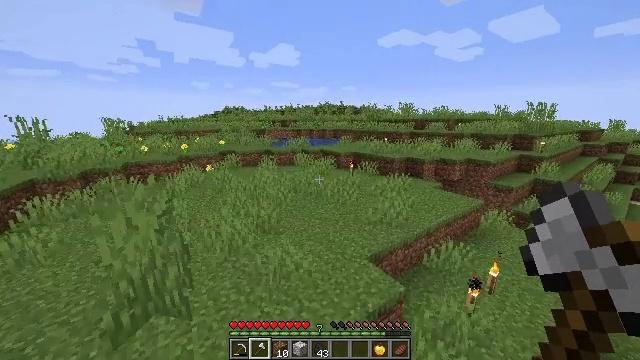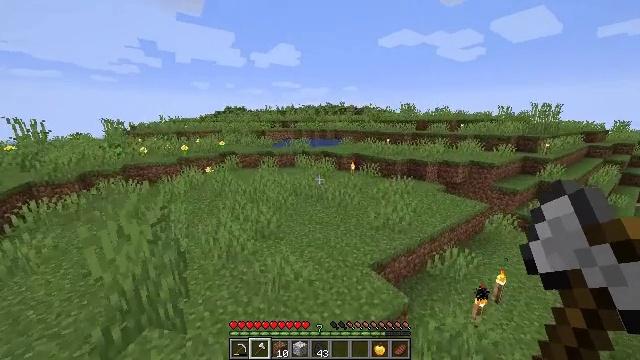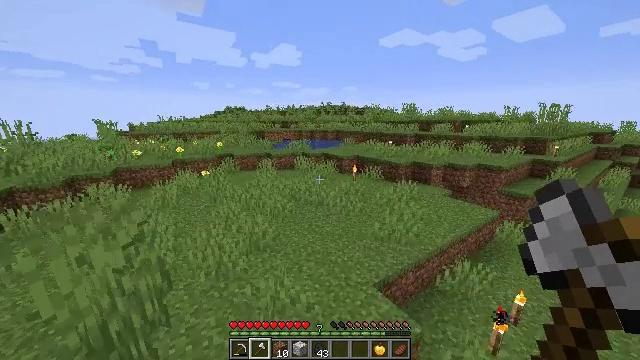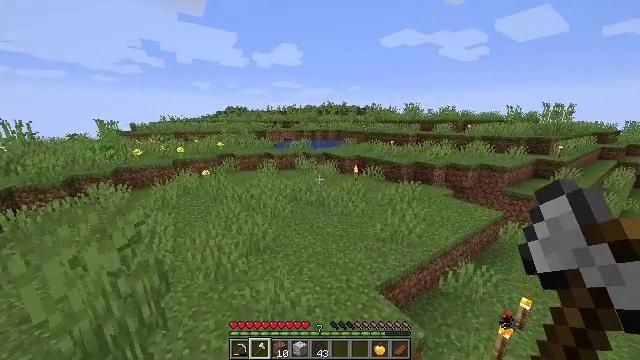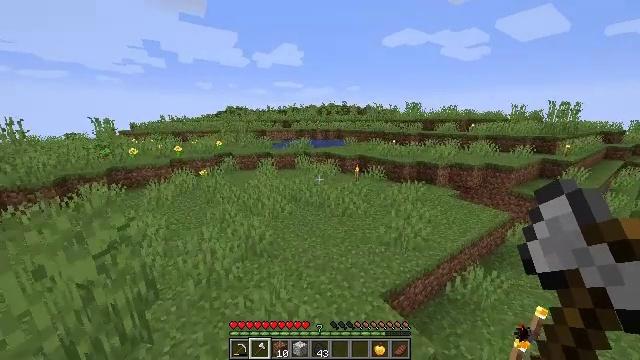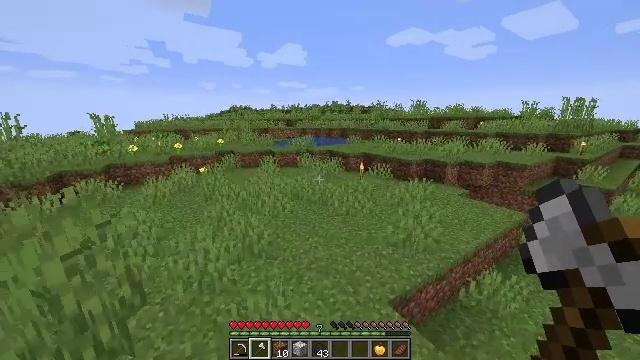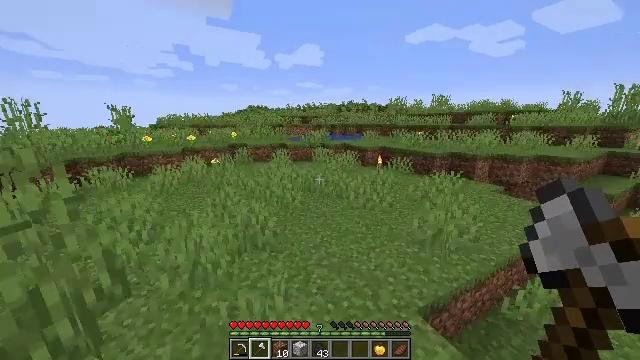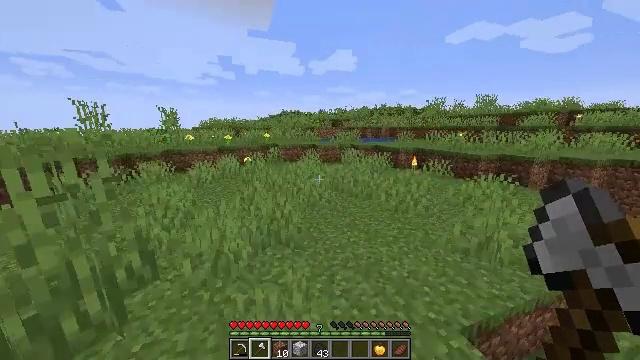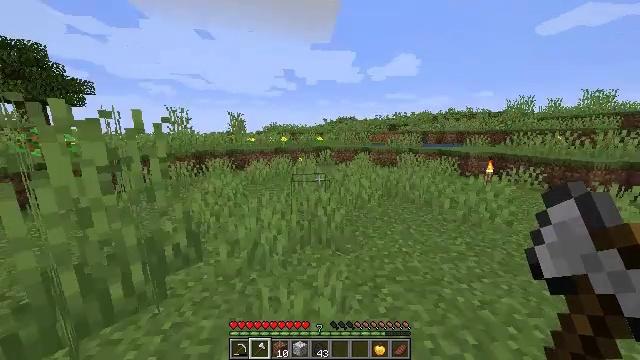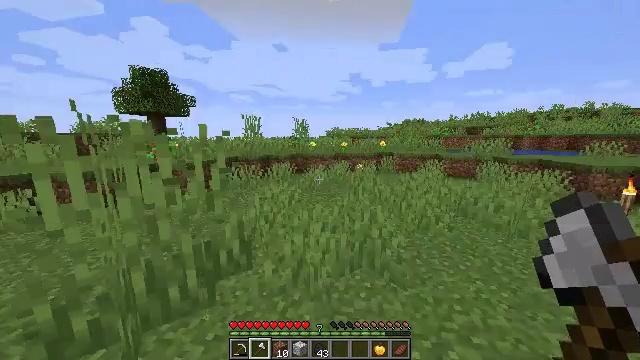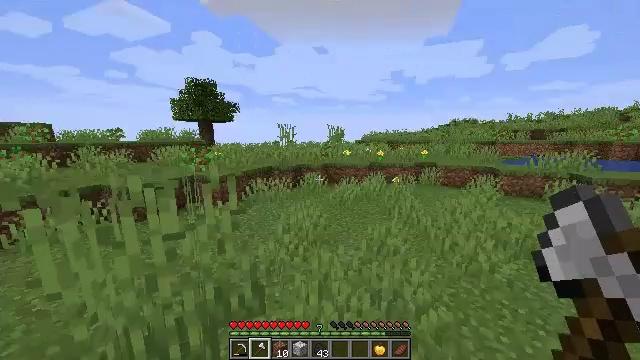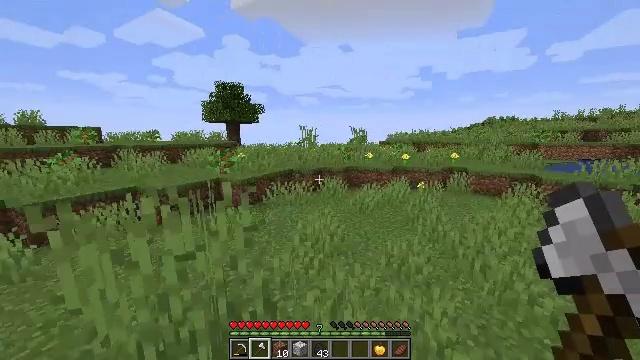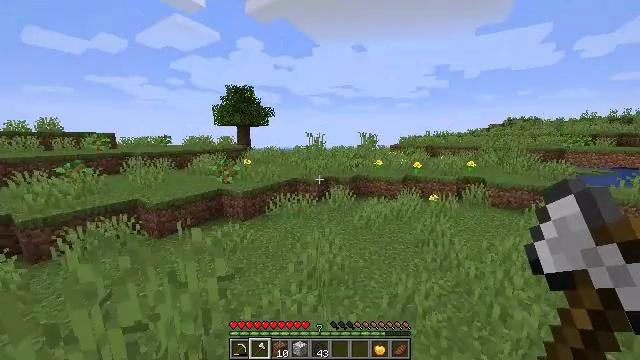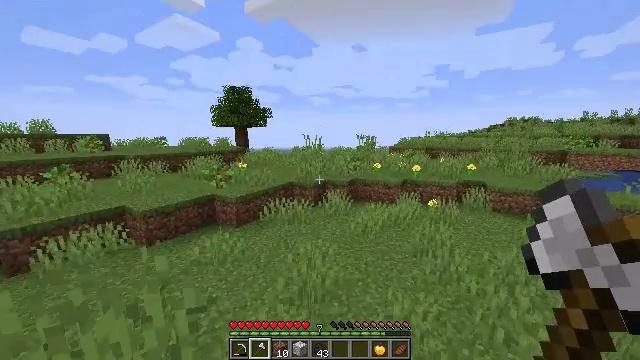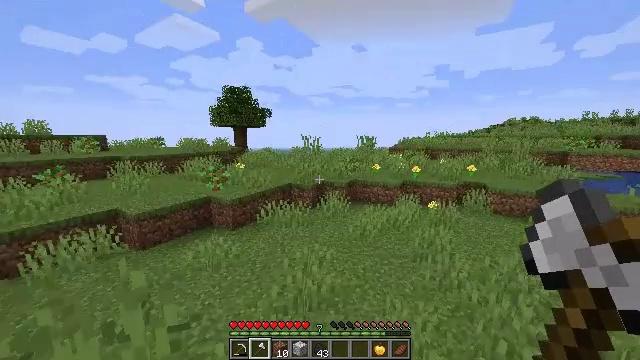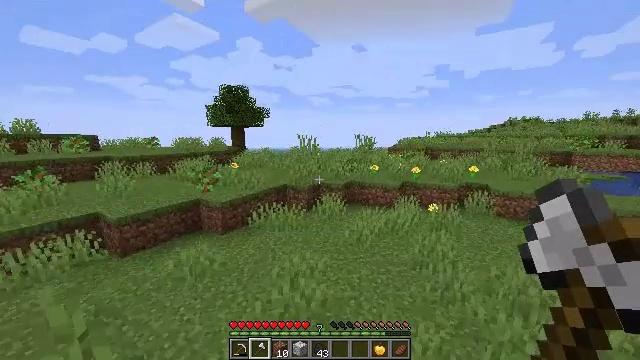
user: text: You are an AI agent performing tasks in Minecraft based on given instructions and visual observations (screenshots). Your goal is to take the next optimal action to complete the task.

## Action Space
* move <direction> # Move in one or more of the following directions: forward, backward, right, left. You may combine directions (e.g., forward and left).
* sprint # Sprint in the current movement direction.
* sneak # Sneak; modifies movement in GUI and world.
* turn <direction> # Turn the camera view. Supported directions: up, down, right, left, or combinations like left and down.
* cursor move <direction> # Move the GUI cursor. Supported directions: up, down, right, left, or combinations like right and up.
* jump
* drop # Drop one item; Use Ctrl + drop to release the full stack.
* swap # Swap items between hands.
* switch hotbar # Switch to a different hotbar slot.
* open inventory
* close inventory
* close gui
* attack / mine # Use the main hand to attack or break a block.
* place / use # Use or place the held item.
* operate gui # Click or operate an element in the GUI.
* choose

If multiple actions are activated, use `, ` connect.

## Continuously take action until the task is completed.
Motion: motion action
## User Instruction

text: Catch and defeat a cod.
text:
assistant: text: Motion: move forward, sprint, jump
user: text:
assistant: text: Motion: move forward, sprint, jump
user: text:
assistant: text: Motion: move forward, sprint, jump
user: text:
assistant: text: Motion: move forward, sprint, jump
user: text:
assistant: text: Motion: move forward, sprint, jump
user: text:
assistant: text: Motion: move forward, sprint, turn left, jump
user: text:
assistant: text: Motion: move forward, sprint, turn left and up, jump
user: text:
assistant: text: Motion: move forward, sprint, turn left and up, jump
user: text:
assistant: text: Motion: move forward, sprint, turn left, jump
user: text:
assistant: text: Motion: move forward, sprint, turn left, jump
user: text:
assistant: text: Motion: move forward, sprint, turn left, jump
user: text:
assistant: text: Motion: move forward, sprint, turn left, jump
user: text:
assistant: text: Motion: move forward, sprint, jump
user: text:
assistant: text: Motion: move forward, sprint, jump
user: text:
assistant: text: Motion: move forward, sprint, jump
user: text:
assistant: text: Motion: move forward, sprint, jump
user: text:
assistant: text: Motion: move forward, sprint, jump
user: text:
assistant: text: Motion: move forward, sprint, turn right, jump
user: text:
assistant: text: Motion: move forward, sprint, jump
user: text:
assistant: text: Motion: move forward, sprint, jump
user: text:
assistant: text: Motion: move forward and move left, sprint, turn left, jump
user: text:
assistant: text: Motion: move forward and move left, sprint, turn left, jump
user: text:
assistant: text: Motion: move forward and move left, sprint, turn left, jump
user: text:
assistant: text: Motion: move forward and move left, sprint, jump
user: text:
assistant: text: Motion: move forward and move left, sprint, jump
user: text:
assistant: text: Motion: move forward and move left, sprint, jump
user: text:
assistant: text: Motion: move forward, sprint, jump
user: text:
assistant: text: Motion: move forward, sprint, turn left
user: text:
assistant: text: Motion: move forward, sprint, turn left
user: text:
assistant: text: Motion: move forward, sprint, turn left